Question: I'm trying to select a random 10% sampling from a small table. I thought I'd just use the RAND() function and select those rows where the random number is less than 0.10:
'''
SELECT * FROM SomeTable
WHERE SomeColumn='SomeCondition' AND
RAND() < 0.10
'''
But I soon discovered that RAND() always returns the same number! Reminds me of this <URL>.

OK, no problem, the RAND function takes a seed value. I will be running this query periodically, and I want it to give different results if I run it on a different day, so I seed it with a combination of the date and a unique row ID:
'''
SELECT * FROM SomeTable
WHERE SomeColumn='SomeCondition' AND
RAND(CAST(GETDATE) AS INTEGER) + RowID) < 0.10
'''
I still don't get any results! When I show the random numbers returned by RAND, I discover that they're all within a narrow range. It appears that getting a random number from RAND requires you to use a random seed. If I had a random seed in the first place, I wouldn't need a random number!
I've seen the previous discussions related to this problem:
<URL>
<URL>
They don't help me. TABLESAMPLE works at the page level, which is great for a big table but not for a small one, and it looks like it applies prior to the WHERE clause. TOP with NEWID doesn't work because I don't know ahead of time how many rows I want.
Anybody have a solution, or at least a hint?
Thanks to AlexCuse for a <URL> which works for my particular case. Now to the larger question, how to make RAND behave?
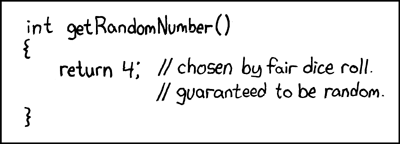
Answer: This type of approach (shown by TZOTZIOU) will not guarantee a 10% sampling. It will only give you all rows where Rand() is evaluated to < .10 which will not be consistent.
Something like
'''
select top 10 percent * from MyTable order by NEWID()
'''
will do the trick.
there is not really a good way to make RAND behave. This is what I've used in the past (kludge alert - it kills you not being able to use Rand() in a UDF)
'''
CREATE VIEW RandView AS
SELECT RAND() AS Val
GO
CREATE FUNCTION RandomFloat()
RETURNS FLOAT
AS
BEGIN
RETURN (SELECT Val FROM RandView)
END
'''
Then you just have 'select blah, dbo.RandomFloat() from table' in your query.